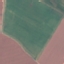
Label: AnnualCrop